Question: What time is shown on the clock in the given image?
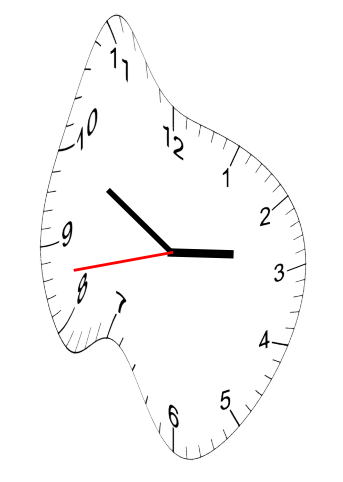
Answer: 02:49:43